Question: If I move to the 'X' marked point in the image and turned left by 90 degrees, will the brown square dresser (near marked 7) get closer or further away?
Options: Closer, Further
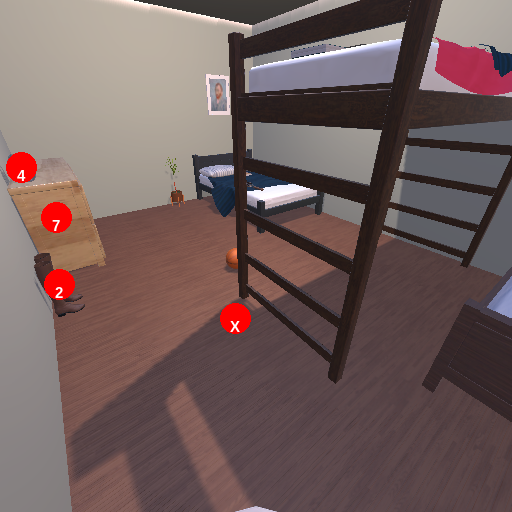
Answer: Closer